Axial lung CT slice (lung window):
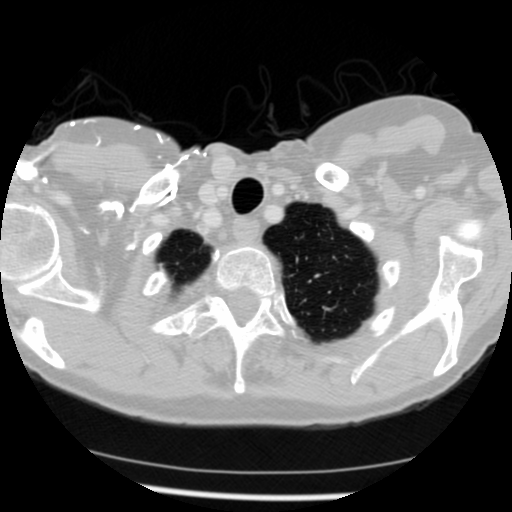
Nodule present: no